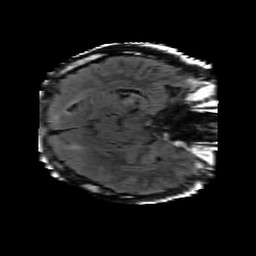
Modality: FLAIR
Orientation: axial
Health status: ill
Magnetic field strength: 3 T